Question: I'm working in a webapp and this is the first time that I'm using Java based configuration. I have a bunch of class to configure all:
- - - - -
Now I'm defining Spring Data repositories and the service layer so I need to inject the repositories there. Normally I would use Autowired but I've read that it <URL> so the question is, where?
Maybe neither of the previous configuration classes is suitable for such task but, do I have to create a single class to define all the injections or is better to have on for each function? What happens if the project grows too much?
I think that the main question would be what is best way to organize dependencies in a Spring project. What do you do?
I add here an image of the structure of the project as a petition. I'm trying to decouple layers and now I need to inject UserRepository to UserService.

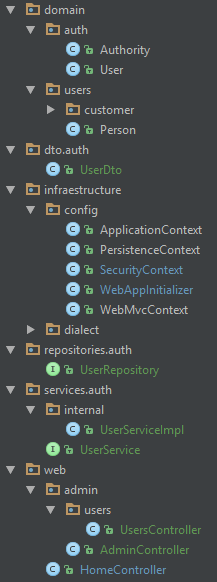
Answer: No, I would not define a single class to do all the injections. All your classes are coupled that way.
I don't understand what "define the injections manually" means. You have to specify them in either XML or annotations. There's no other way that I know of.
You don't say if you're using XML or annotation configuration. I find myself using the latter more of the time, with only enough XML configuration to tell the Spring app context to scan for annotations.
The Spring idiom would have you specify your configuration in layers if you're using XML. It's a moot point for annotations, because they go into your source code.
Your application will read the Spring context on start up, instantiate all the beans, and wire together the necessary dependencies. You're good to go from then on.
I disagree with the link you provided. Avoid autowiring? No.